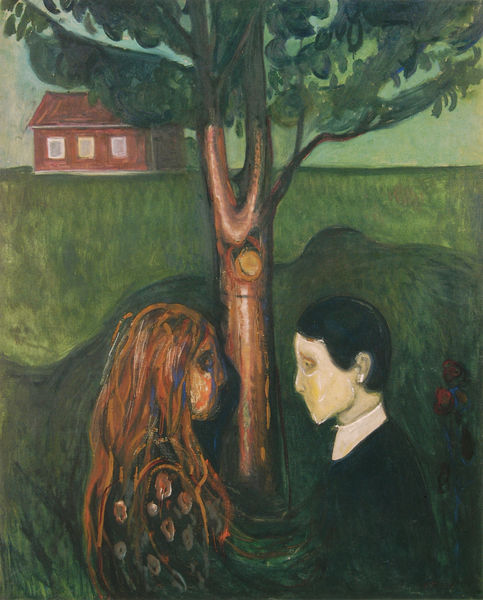
Titel: Auge in Auge
Künstler: Edvard Munch
Standort: Oslo
Institution: Munch-Museet
Schlagwörter: baum, blau, blätter, himmel, laub, mann, schatten, weiß, bäume, grün, landschaft, mädchen, ocker, äste, blume, blumen, braun, fenster, frau, frisur, grau, haar, kleid, mitte, mund, nase, ohr, profil, schwarz, blick, dach, gebäude, gras, haus, rasen, rosen, rot, wiese, beige, expressionismus, muster, anzug, profile, augen, bibel, blicke, kragen, portrait, ast, baumstamm, feld, felder, horizont, hügel, stamm, zweige, busch, büsche, hütte, auge, haare, lange haare, paar, blatt, ohren, frucht, garten, apfel, ornage, äpfel, kuss, liebe, düster, fassade, zwei, idylle, junge, rothaarig, adam, doppelportrait, eva, paradies, blind, abschied, munch, norwegen, treffen, schwester, liebespaar, edvard munch, rote haare, astloch, rinde, zentrum, graün, adam und eva, astgabel, mucha, planze, bruder, edward munch, geböude, verzweifelung, skandinavien, enden, schöpfung, äpfer, fras, edward, adam eva, rote blumen, asen, soppelportrait